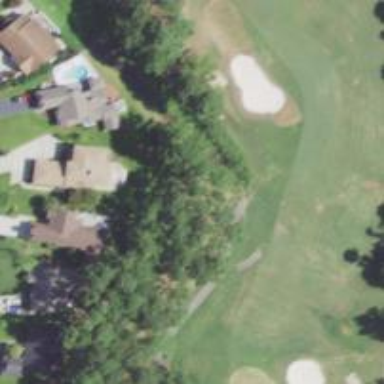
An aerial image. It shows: Golf cartpath that is also road path.